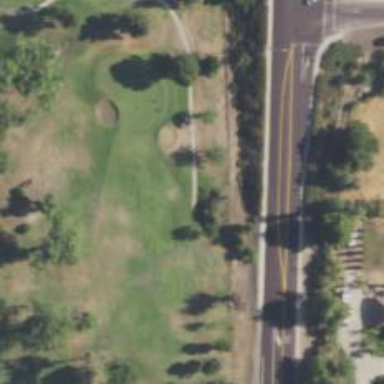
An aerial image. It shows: Path for both roads and golfers.